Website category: auto
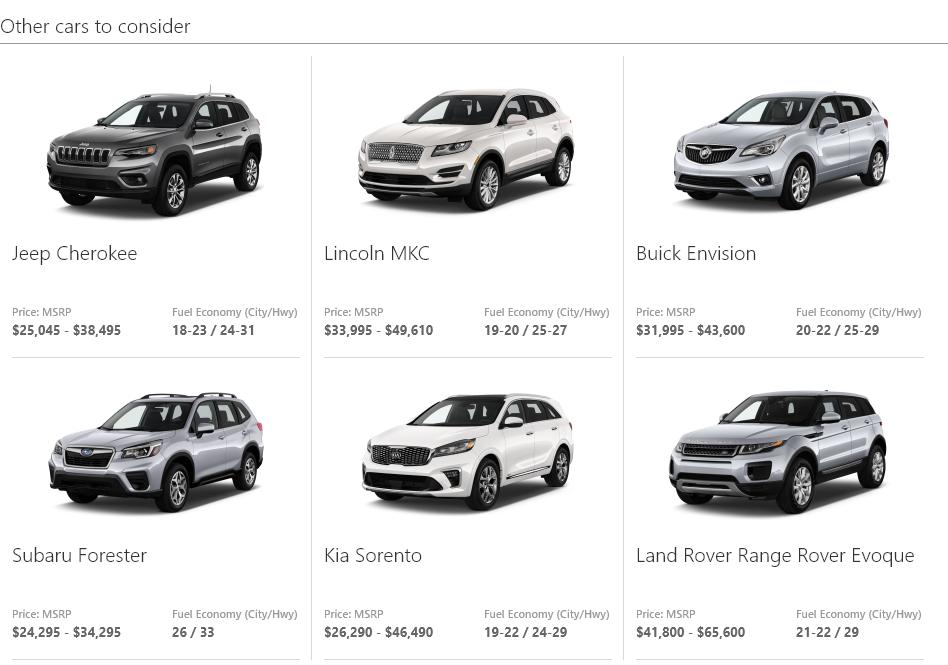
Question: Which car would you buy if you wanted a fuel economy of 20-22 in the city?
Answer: Buick Envision

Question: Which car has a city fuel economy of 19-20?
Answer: Lincoln MKC

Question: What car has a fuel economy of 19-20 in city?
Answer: Lincoln MKC

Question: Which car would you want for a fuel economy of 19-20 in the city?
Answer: Lincoln MKC

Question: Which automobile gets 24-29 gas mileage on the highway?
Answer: Kia Sorento

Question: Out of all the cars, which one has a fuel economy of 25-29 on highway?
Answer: Buick Envision

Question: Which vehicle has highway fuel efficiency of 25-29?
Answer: Buick Envision

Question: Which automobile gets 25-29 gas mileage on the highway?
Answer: Buick Envision

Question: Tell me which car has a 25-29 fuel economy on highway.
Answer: Buick Envision

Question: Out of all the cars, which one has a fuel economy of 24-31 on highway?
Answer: Jeep Cherokee

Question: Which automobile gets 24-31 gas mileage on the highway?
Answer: Jeep Cherokee

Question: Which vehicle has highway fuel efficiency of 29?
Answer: Land Rover Range Rover Evoque

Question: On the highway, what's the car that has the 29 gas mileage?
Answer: Land Rover Range Rover Evoque

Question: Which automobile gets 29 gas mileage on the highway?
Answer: Land Rover Range Rover Evoque

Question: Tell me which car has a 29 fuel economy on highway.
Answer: Land Rover Range Rover Evoque

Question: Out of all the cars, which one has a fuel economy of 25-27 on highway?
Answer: Lincoln MKC

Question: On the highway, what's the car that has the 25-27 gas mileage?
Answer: Lincoln MKC

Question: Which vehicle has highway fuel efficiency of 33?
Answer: Subaru Forester

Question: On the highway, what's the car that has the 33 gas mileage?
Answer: Subaru Forester

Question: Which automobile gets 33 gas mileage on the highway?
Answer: Subaru Forester

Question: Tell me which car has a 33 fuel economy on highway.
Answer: Subaru Forester